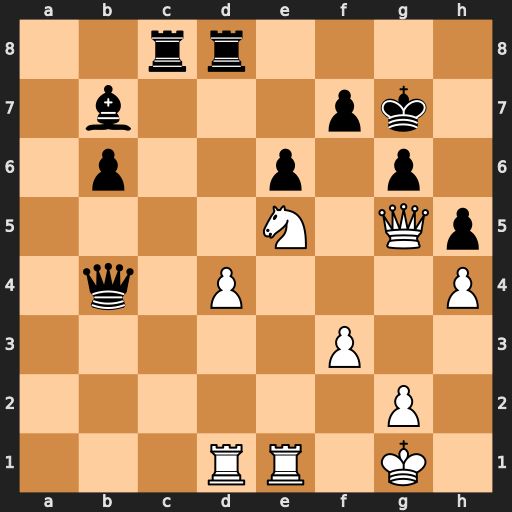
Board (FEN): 2rr4/1b3pk1/1p2p1p1/4N1Qp/1q1P3P/5P2/6P1/3RR1K1
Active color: w
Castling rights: -
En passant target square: -
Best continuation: Nxg6 Rd5 Ne5+